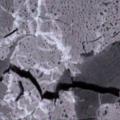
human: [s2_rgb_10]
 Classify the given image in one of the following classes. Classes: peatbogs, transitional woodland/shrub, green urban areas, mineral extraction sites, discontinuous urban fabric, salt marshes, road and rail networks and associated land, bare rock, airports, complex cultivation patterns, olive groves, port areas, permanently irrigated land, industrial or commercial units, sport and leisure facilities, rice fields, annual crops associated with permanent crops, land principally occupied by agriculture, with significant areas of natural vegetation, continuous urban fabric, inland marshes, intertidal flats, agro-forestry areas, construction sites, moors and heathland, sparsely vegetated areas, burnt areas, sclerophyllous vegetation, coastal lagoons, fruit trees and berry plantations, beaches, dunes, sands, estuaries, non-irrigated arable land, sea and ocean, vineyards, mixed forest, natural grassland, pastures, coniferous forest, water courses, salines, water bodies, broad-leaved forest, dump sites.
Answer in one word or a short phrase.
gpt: sea and ocean